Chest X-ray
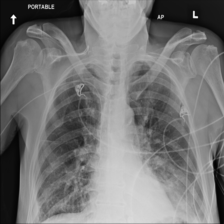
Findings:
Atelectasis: positive
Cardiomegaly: negative
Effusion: positive
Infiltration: negative
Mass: negative
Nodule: negative
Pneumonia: negative
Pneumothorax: negative
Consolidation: negative
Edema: negative
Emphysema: negative
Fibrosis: negative
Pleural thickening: negative
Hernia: negative